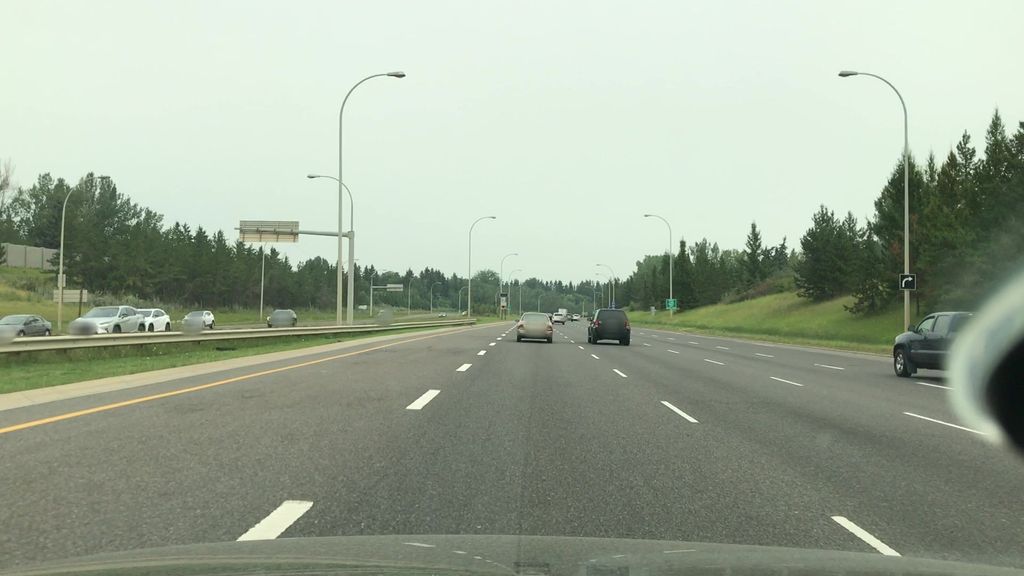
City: edmonton